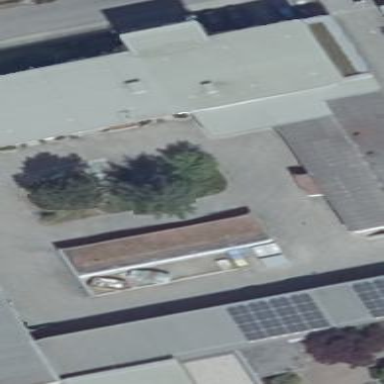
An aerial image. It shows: Office building.